二年级 · 度量几何学
学习了角的相关知识后, 天天画了三个角, 如下图所示。

你认为天天的说法正确吗？请说明理由。
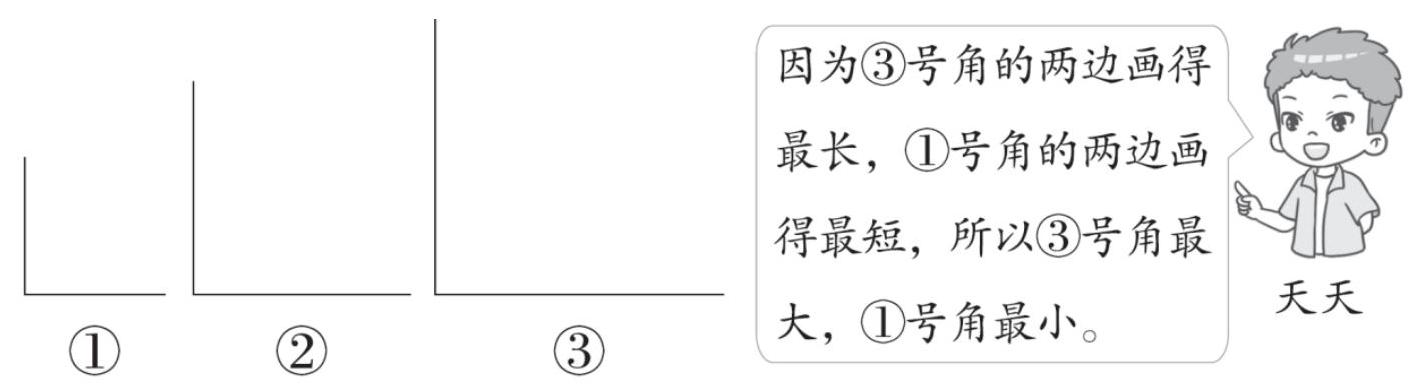
答案: 天天的说法不正确。

理由: 角的大小与角的两边画得长短无关, 只与角的两边张口的大小有关。用三角尺比一比, 这三个角都是直角, 即这三个角同样大, 所以天天的说法不正确。

$$
\text { 5:00 }
$$